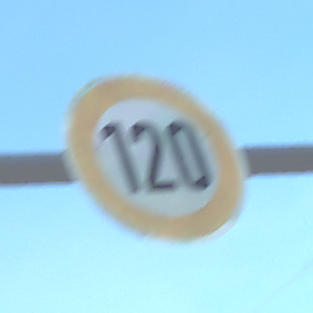
Verkehrszeichen: Geschwindigkeit120
Umgebung: Outdoor, Suburban
Tageszeit: MorningAfternoon
Wetter: Clear
Licht: Natural
Jahreszeit: NotSpecified
Kontrast: HighContrast